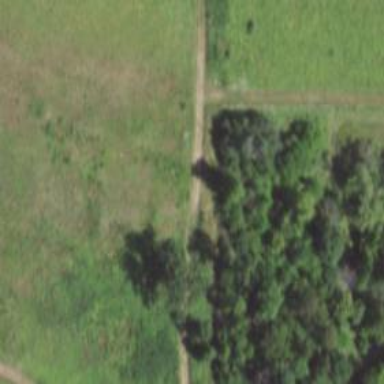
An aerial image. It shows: Bridleway.